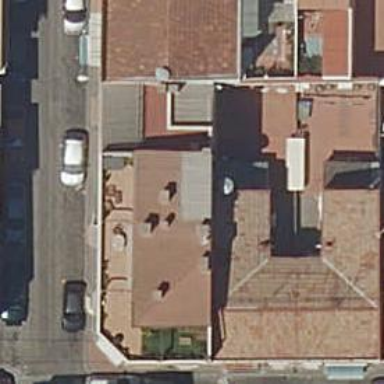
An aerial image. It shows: Image showing building with apartments.